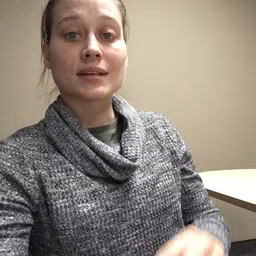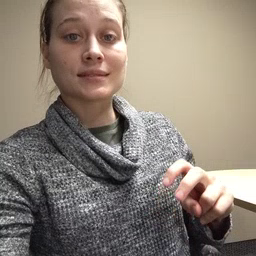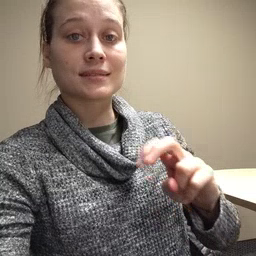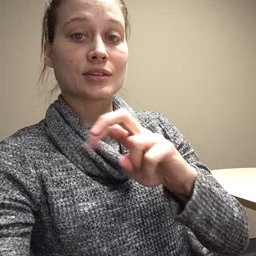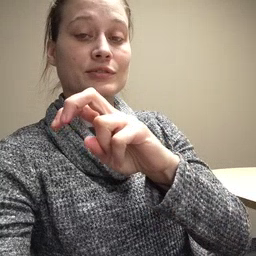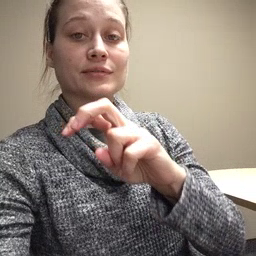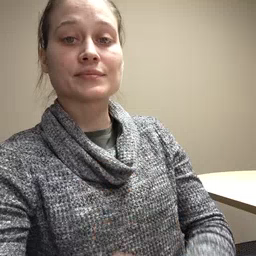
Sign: stairs